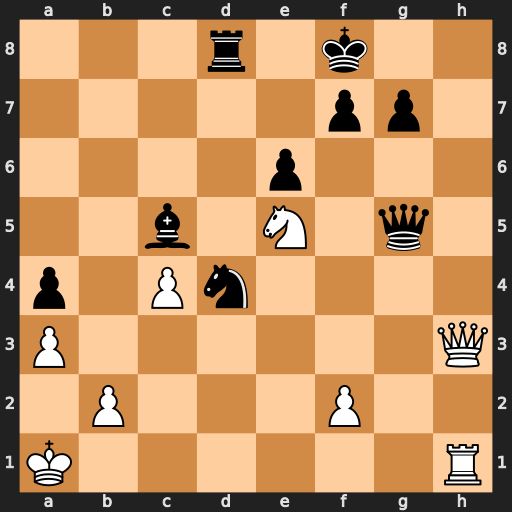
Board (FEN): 3r1k2/5pp1/4p3/2b1N1q1/p1Pn4/P6Q/1P3P2/K6R
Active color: w
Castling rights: -
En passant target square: -
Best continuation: Qh8+ Ke7 Qxd8+ Kxd8 Nxf7+ Kd7 Nxg5